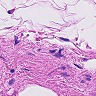
Metastatic tissue present: no